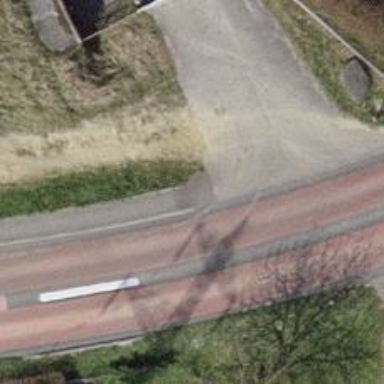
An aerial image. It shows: Asphalt sidewalk.